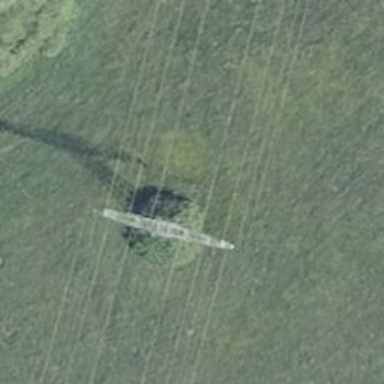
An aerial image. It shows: Power line is depicted.